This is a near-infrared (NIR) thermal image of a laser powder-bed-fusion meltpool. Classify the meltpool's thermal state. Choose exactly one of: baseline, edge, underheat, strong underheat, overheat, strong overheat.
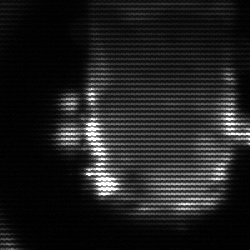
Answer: baseline